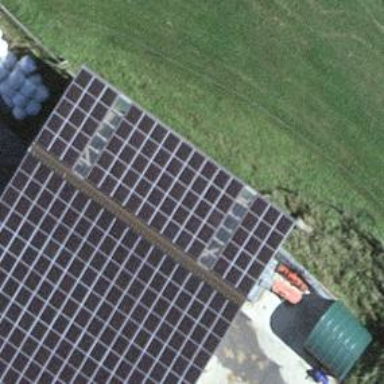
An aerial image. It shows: Solar power generator utilizing photovoltaic technology with solar photovoltaic panels.